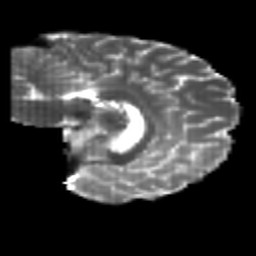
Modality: T2w
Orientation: sagittal
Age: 22
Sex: female
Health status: healthy
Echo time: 0.074 s